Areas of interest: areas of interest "Hao Wei Industrial Park"
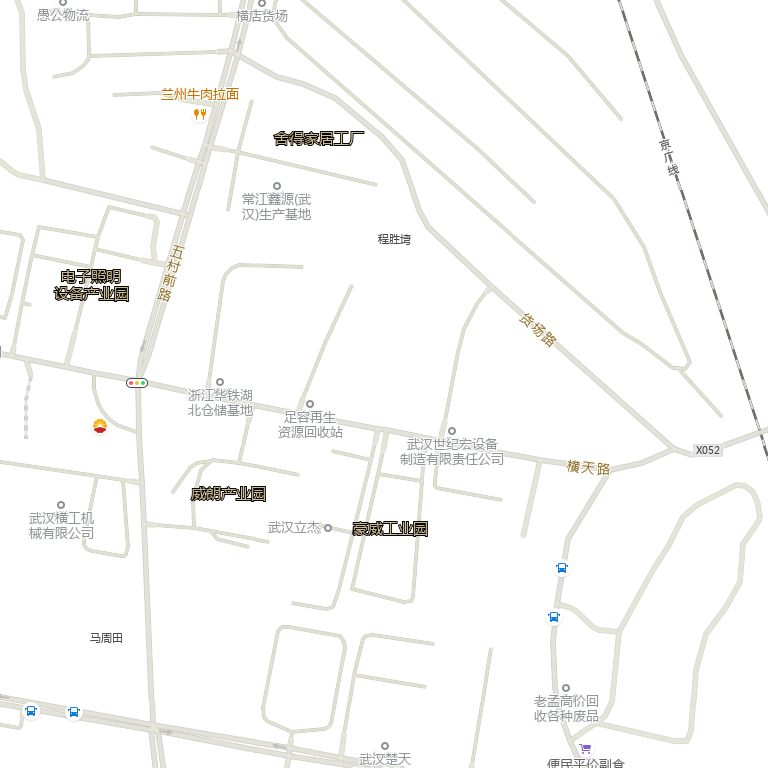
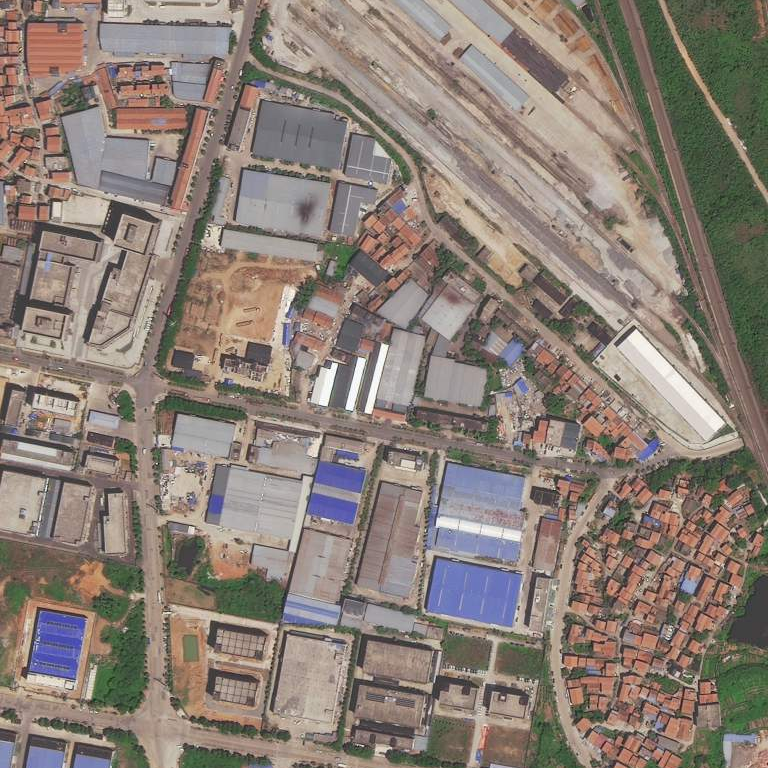